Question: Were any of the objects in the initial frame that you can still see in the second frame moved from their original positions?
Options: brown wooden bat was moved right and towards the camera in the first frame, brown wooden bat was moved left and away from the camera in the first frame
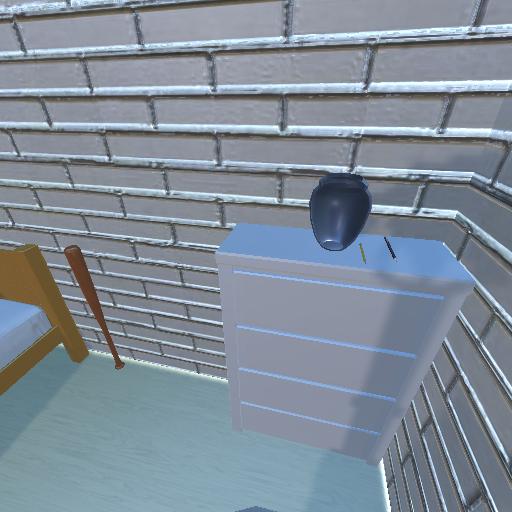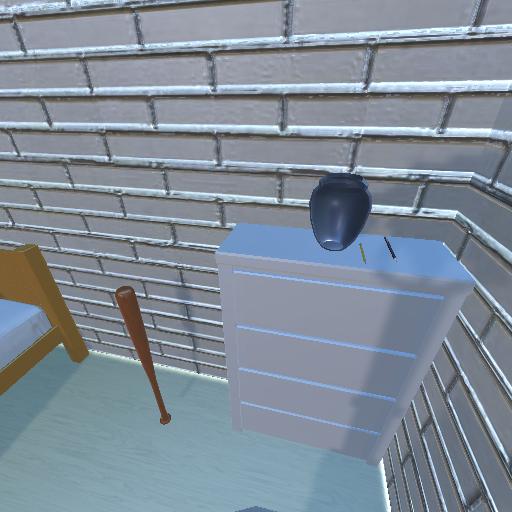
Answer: brown wooden bat was moved right and towards the camera in the first frame